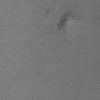
Atmospheric dust classification: not_dusty